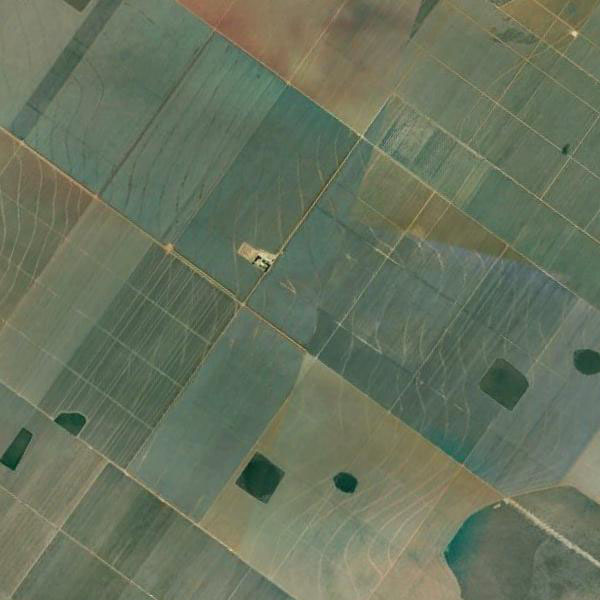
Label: Farmland